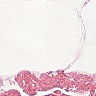
Metastatic tissue present: no